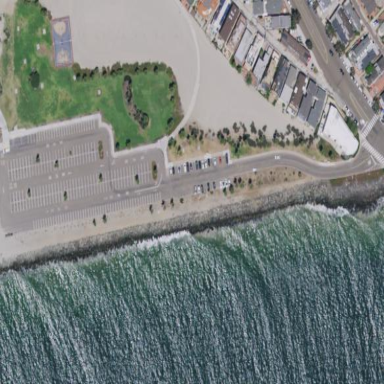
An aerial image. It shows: Parking area with surface.